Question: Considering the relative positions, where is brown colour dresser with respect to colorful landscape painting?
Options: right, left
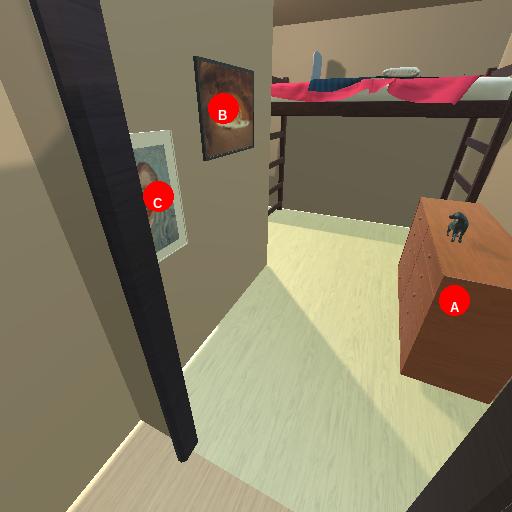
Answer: right